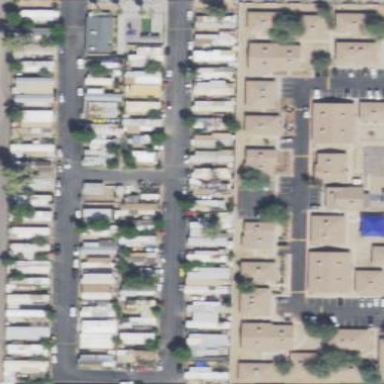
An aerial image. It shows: Residential area designated as trailer park.